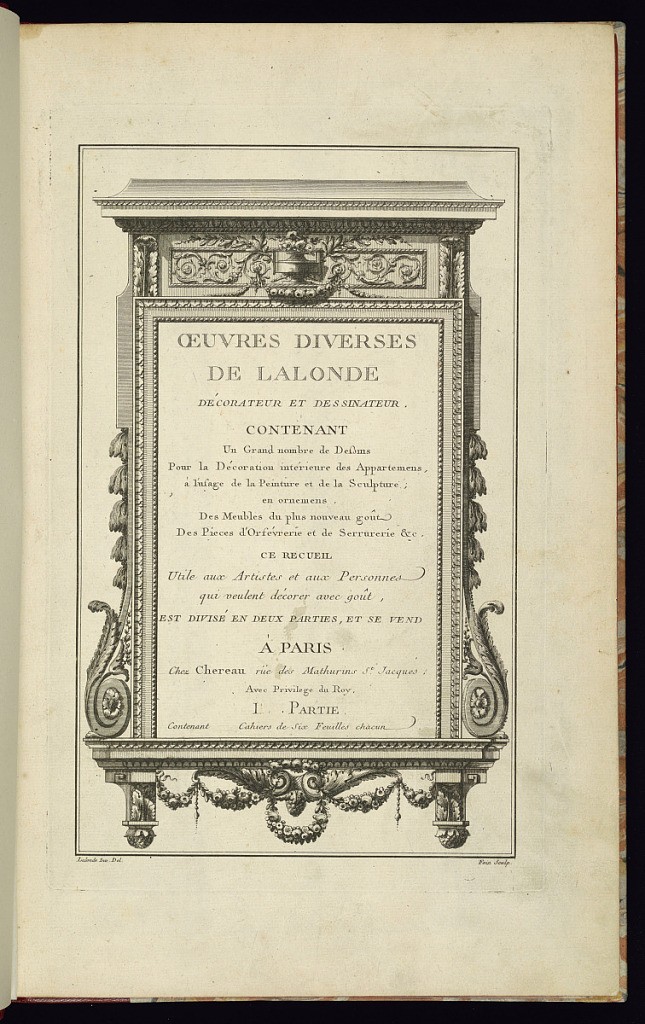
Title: Title Page
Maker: Richard de Lalonde, French, active 1780–96
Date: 1775-1788
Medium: Etching on off-white laid paper
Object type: Print
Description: Aedicule with a plaque on which the title is carved. The frieze is decorated with a flower-filled vase and rose garlands, scrolling split-leaf, egg-and-dart, and acanthus leaf ornamentation. The plate is signed but not numbered.